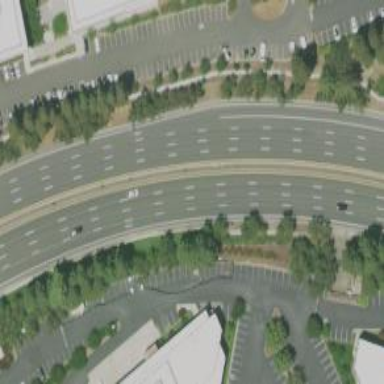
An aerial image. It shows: This image shows trunk highway that functions as expressway.